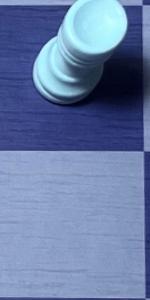
Label: Empty